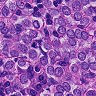
Metastatic tissue present: yes